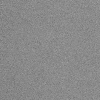
Atmospheric dust classification: dusty